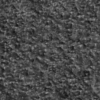
Label: not_dusty